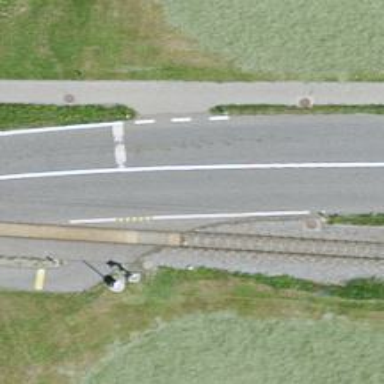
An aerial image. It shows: Crossing for the railway.